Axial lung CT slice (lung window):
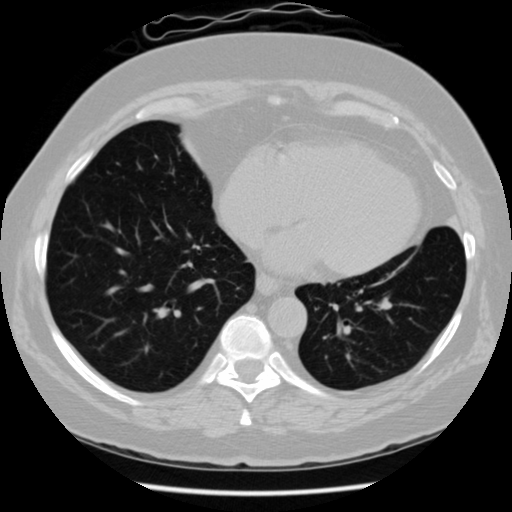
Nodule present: no